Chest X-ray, AP view. Patient: 61 years old, sex M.
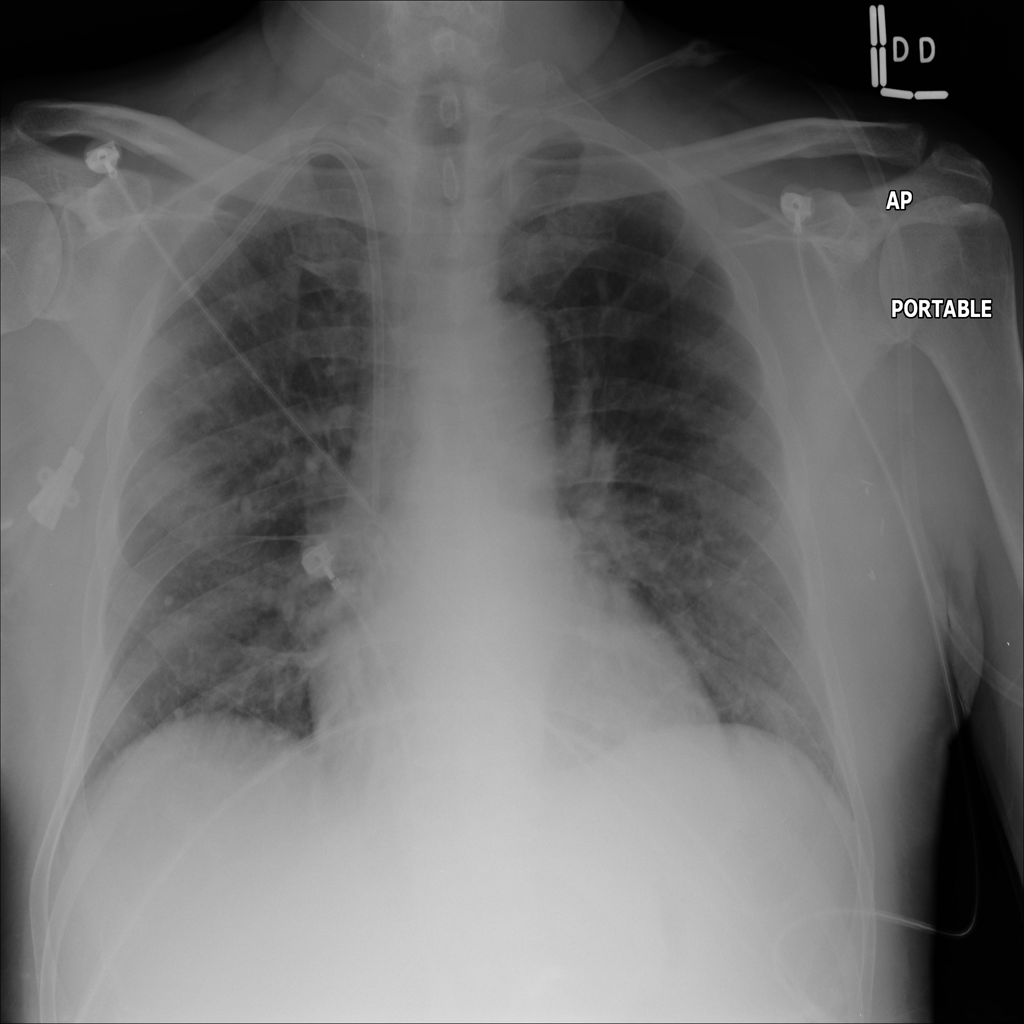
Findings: No Finding